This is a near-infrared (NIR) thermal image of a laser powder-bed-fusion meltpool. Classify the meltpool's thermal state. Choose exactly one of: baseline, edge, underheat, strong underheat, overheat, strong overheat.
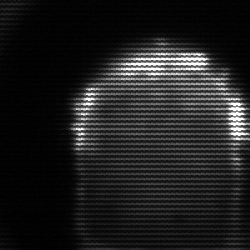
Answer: baseline